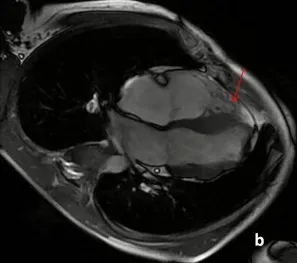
(b) CMRI showed foci of fat in right ventricular free wall.
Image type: radiology (mri)